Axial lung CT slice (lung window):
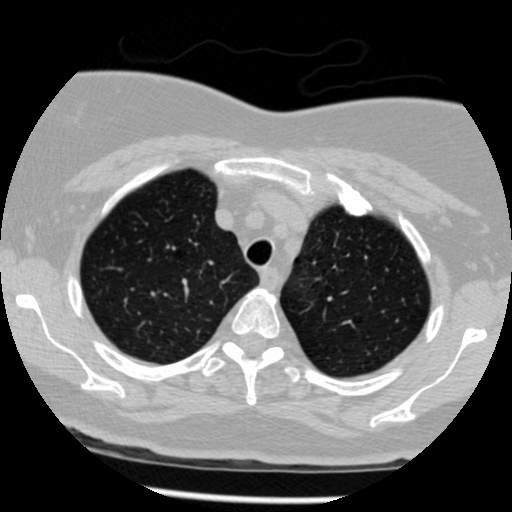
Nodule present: no